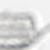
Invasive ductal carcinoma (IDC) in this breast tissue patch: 0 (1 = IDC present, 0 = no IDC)